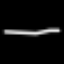
Label: line